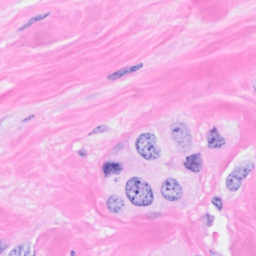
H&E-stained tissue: Breast